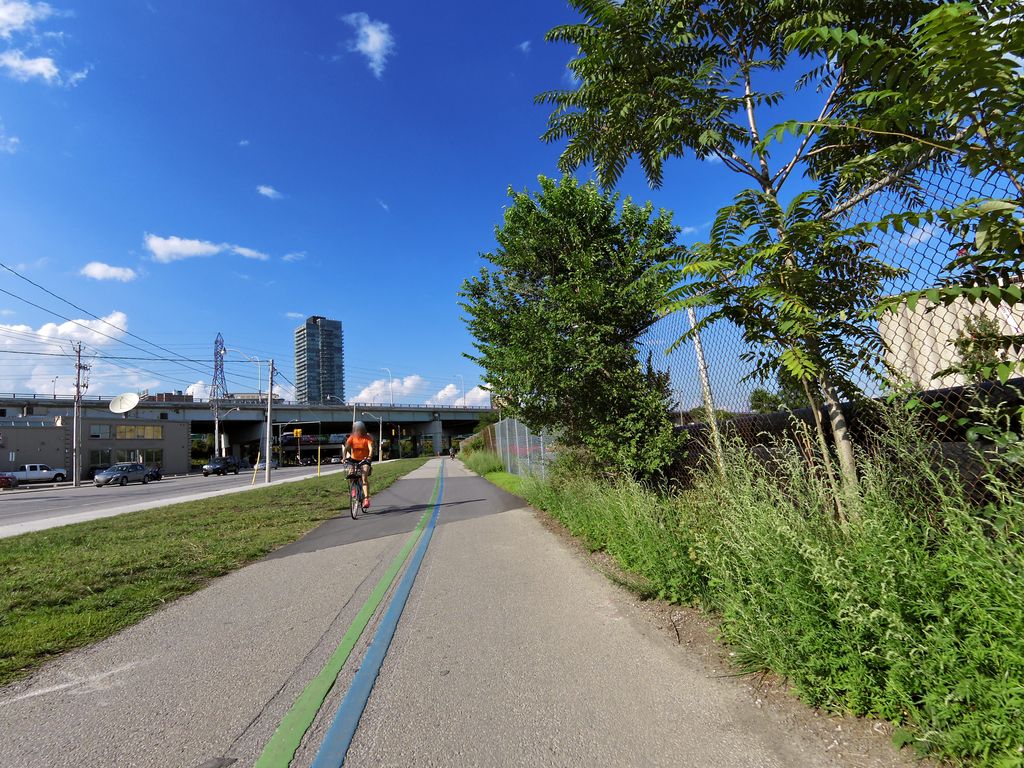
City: toronto